Aerial crown-view tile of a tropical tree (Barro Colorado Island, Panama), acquired 20241216:
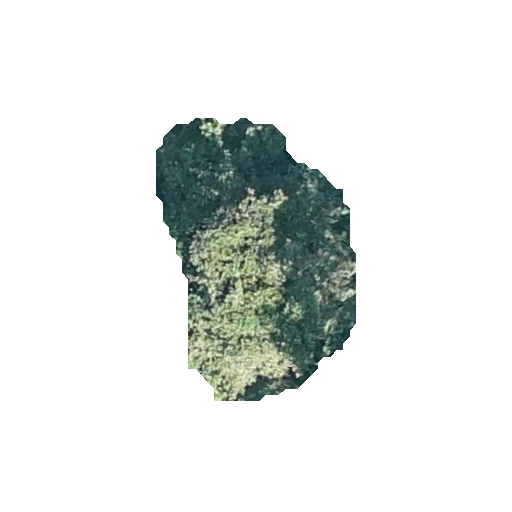
Species: Pourouma bicolor
GBIF accepted scientific name: Pourouma bicolor
Crown area: 60.441 m²